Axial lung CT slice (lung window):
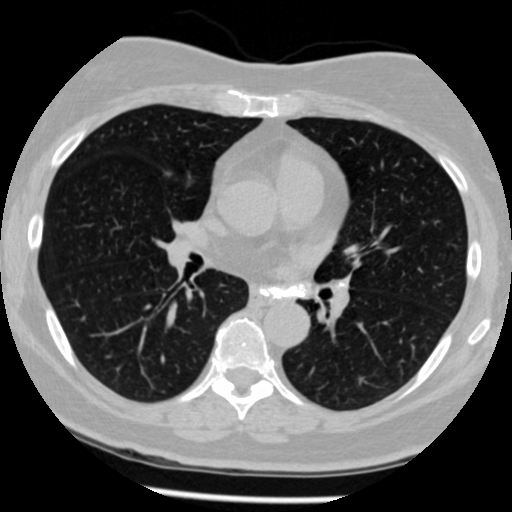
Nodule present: no